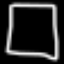
Label: square